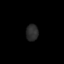
Tissue: skin
Cell type: Epithelial cells
Senescence score: 0.2378
Nuclear area (px): 194
Mean DAPI intensity: 43.216